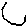
Label: hexagon